Question:
I need to make the default value in 'img_path' column equal to 'images/defaultactive.png' if the row has an 'isActive' value equal to 1. As you can see in the picture, the default value for the 'img_path' is the same regardless of value of 'isActive' column.
I have tried this but get syntax error:
Is this possible to set this rule? again the default value for img_path column needs to be dependent on the value of isActive column (either 0 or 1).
'img_path' needs to be equal to 'images/soldico1.png' if 'isActive = 0' and equal to 'images/defaultactive.png' if 'isActive = 1'.
I am new to MySQL so please keep as simple as possible!
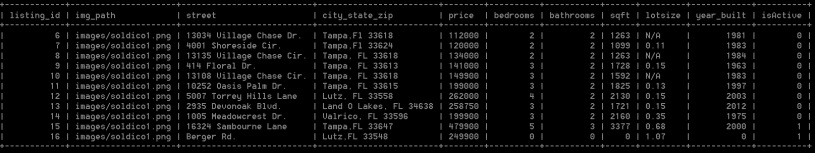
Answer: There is no such feature in Mysql. You best doing this 'logic' in the application that inserts the row.
Or you could have the default 'empty' and then the 'display' code makes the decision what to use
'''
if (empty($img_path))
$img_path = ($isActive)?'active.png':'solico.png';
'''
Another reason to do this at 'display' time, rather than in the database. If the active column changes, persumably the default would have change, so it would make that 'update' statement rather messy, doing at display time, avoids having to keep the database in sync.